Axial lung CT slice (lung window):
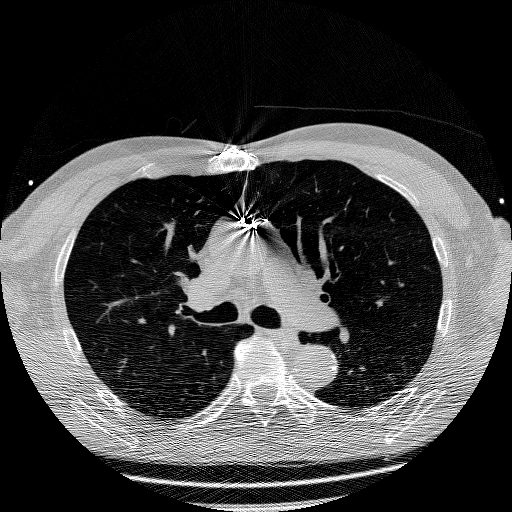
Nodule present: no